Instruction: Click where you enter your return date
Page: home
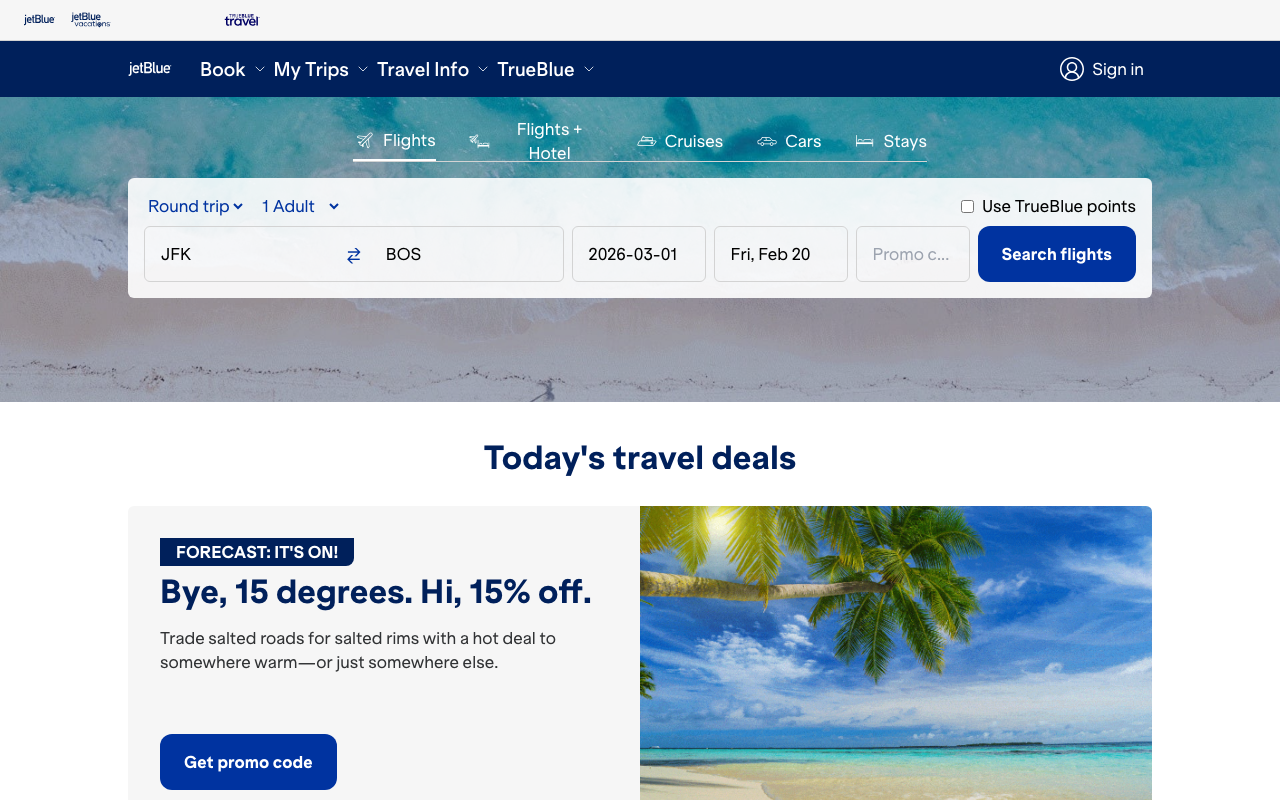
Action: click